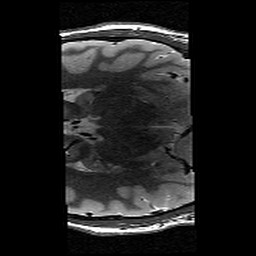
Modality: T2w
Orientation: axial
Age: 13
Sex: male
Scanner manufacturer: siemens
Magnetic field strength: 3 T
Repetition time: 9.23 s
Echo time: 0.067 s